Question: I'm having issues running a Log4J example. I'm not sure if it's a configuration issues, or a coding issue. This is my sample code :
'''
import org.apache.logging.log4j.LogManager;
import org.apache.logging.log4j.Logger;
import org.apache.logging.log4j.Level;
public class HelloWorldLog4J {
private static final Logger logger = LogManager.getLogger("HelloWorld");
public static void main(String[] args) {
System.out.println("pre_loggerDOTinfo");
System.out.println();
//logger.setLevel(Level.FATAL); //used to be..
logger.info("Hello, this is an INFO message");
logger.warn("Hello, this is an WARN message");
logger.fatal("Hello, this is an FATAL message");
logger.fatal("Hello, this is an FATAL message ALSO, #2");
logger.debug("Hello, this is an FATAL message");
logger.info("Hello, this is an INFO message");
System.out.println();
System.out.println("post_loggerDOTinfo");
}
}
'''
But when I run this, I get the following error :
'''
C:\Users\Adel\JavaCoding>javac HelloWorldLog4J.java
HelloWorldLog4J.java:1: error: package org.apache.logging.log4j does not exist
import org.apache.logging.log4j.LogManager;
^
HelloWorldLog4J.java:2: error: package org.apache.logging.log4j does not exist
import org.apache.logging.log4j.Logger;
^
HelloWorldLog4J.java:3: error: package org.apache.logging.log4j does not exist
import org.apache.logging.log4j.Level;
^
HelloWorldLog4J.java:7: error: cannot find symbol
private static final Logger logger = LogManager.getLogger("HelloWorld");
^
symbol: class Logger
location: class HelloWorldLog4J
HelloWorldLog4J.java:7: error: cannot find symbol
private static final Logger logger = LogManager.getLogger("HelloWorld");
^
symbol: variable LogManager
location: class HelloWorldLog4J
'''
I believe my Classpath is set correctly, I have 3 variables set:
> - %log4j-api%;%log4j-core% -
C:\apache_log4j_beta5\apache-log4j-2.0-beta5-bin\log4j-api-2.0-beta5-sources.jar -
C:\apache_log4j_beta5\apache-log4j-2.0-beta5-bin\log4j-core-2.0-beta5-sources.jar
And this is my directory structure ( <URL> :

I was wondering if it's maybe the wrong version of log4j? The version I have is this one : apache-log4j-2.0-beta5-bin , and <URL>
any tips appreciated, thanks
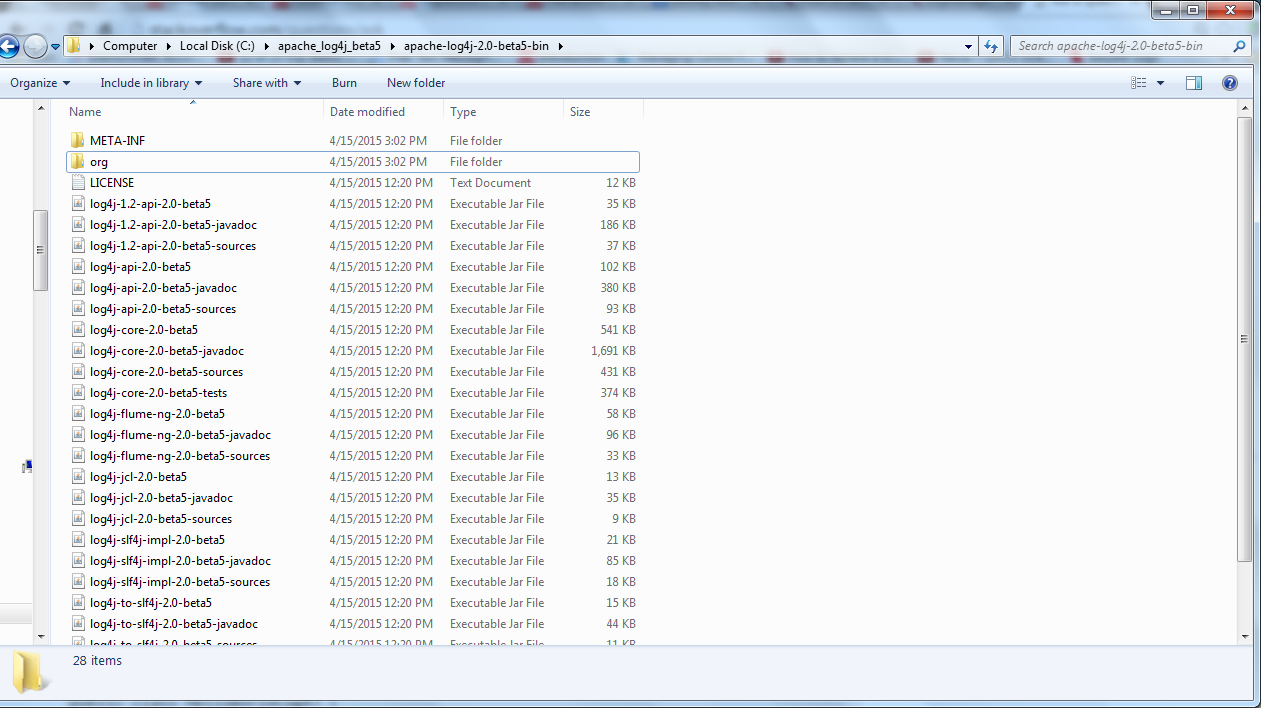
Answer: You need to add the log4j jars to your CLASSPATH variable before you run javac. Alternatively, you can use the -cp option to specify the path there and then.
'''
javac -cp <path> HelloWorldLog4J.java
'''
where path is the absolute path to the log4j jars, each path separated by colon character (:). You should also include the current directory when using cp option, this is denoted by period character (.)
EDIT: You want to reference the jar files containing the class files for log4j, not java files e.g. log4j-core-2.0-beta5.jar, not log4j-core-2.0-beta5-sources.jar.